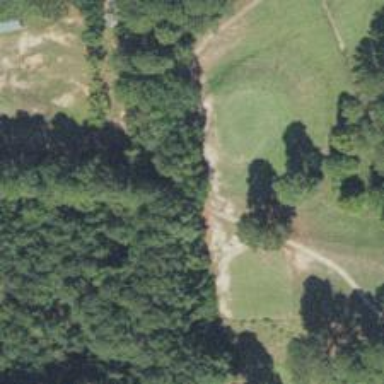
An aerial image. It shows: Golf cartpath that is also road path.